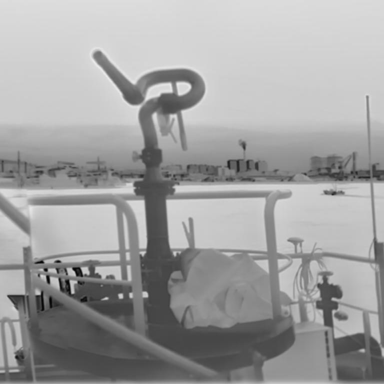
There is a bulk_carrier in the infrared image.